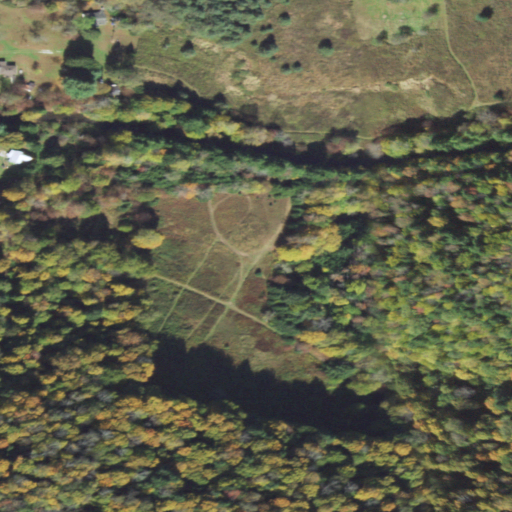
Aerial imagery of valley in Pennsylvania named Long Hollow containing mixed forest, pasture, deciduous forest, open development, and evergreen forest